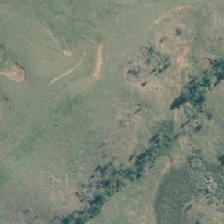
Land cover: low_producing_grassland